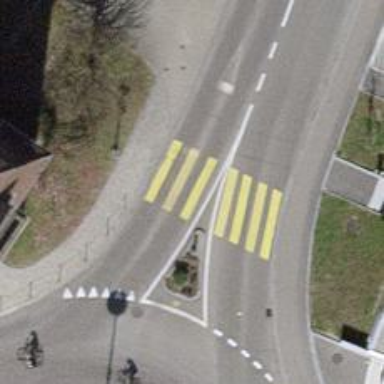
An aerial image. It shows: Uncontrolled zebra crossing on the road.